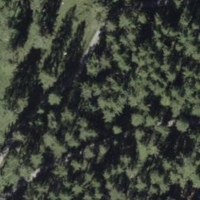
EUNIS habitat code: 43
Species observed at this site:
Arnica montana